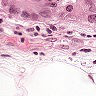
Metastatic tissue present: yes